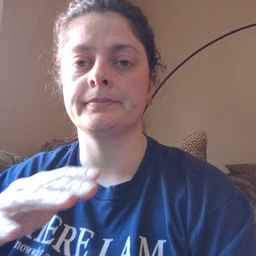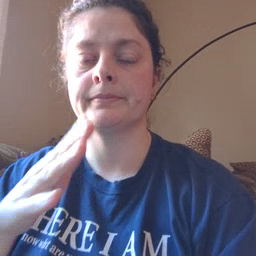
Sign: beside